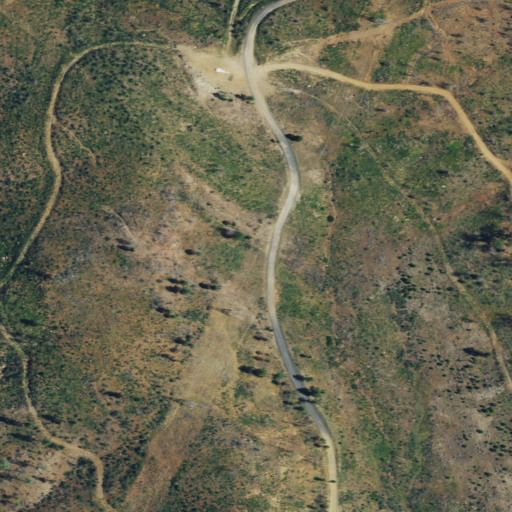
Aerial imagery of ridge(s) in California named Rocky Ridge containing shrub and grassland